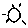
Label: sun